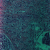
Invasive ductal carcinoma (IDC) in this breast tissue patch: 0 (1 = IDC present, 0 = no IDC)